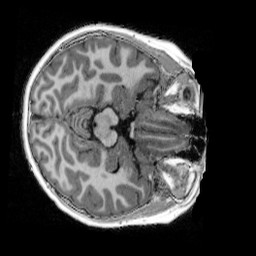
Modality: UNIT1_denoised
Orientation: axial
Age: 9
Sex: male
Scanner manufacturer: siemens
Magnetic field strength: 3 T
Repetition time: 4 s
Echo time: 0.00303 s